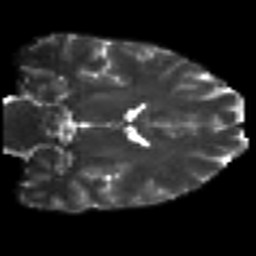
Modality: T2w
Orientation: coronal
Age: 29
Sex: male
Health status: ill
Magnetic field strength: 3 T
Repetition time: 9 s
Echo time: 0.093 s